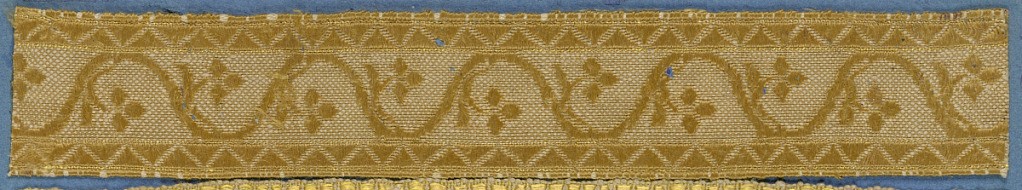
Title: Trimming
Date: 19th century
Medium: silk Technique: woven
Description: Brown trimming fragment in a design of a curving stem with three-lobed leaves; borders with zigzag line.